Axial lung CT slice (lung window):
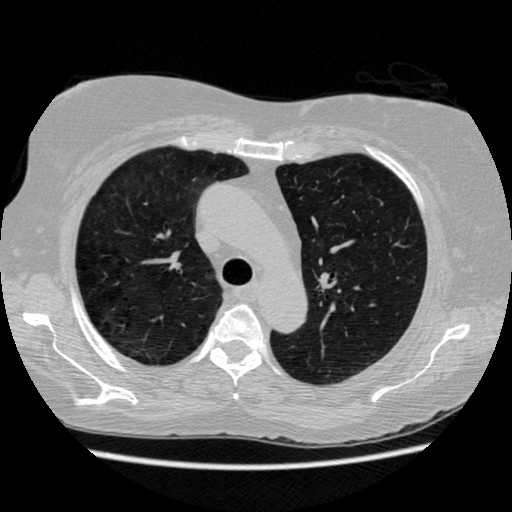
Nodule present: no